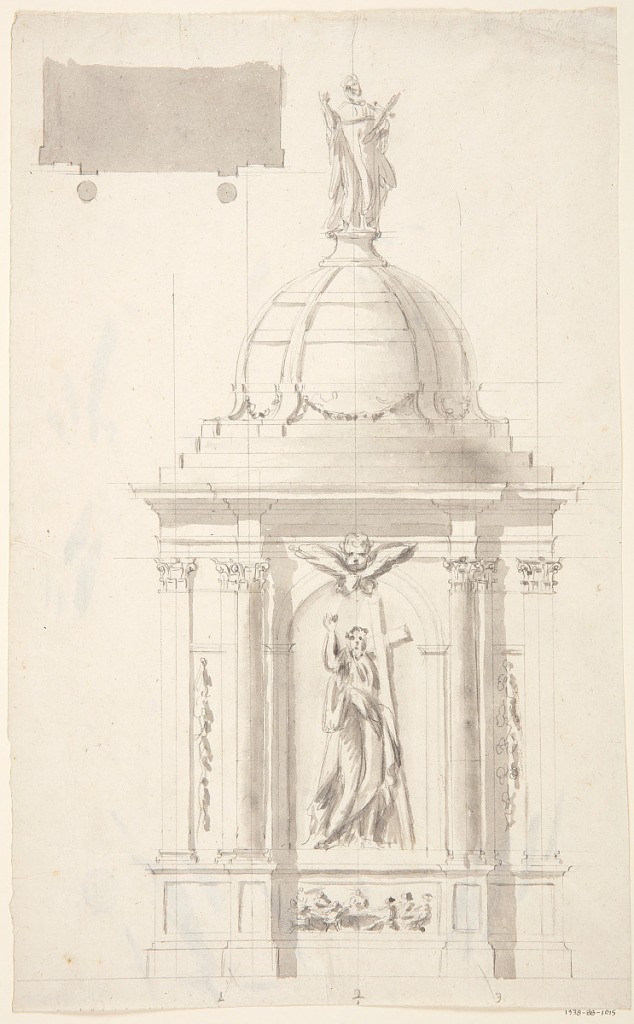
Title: Altar
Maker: Giuseppe Valadier, Italian, 1762–1839
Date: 1775
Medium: Graphite, gray wash Support: laid paper
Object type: Drawing
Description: Dado has a central representation of the Last Supper (either to be painted or bas-relief). Above, an arched niche with a statue of Christ standing